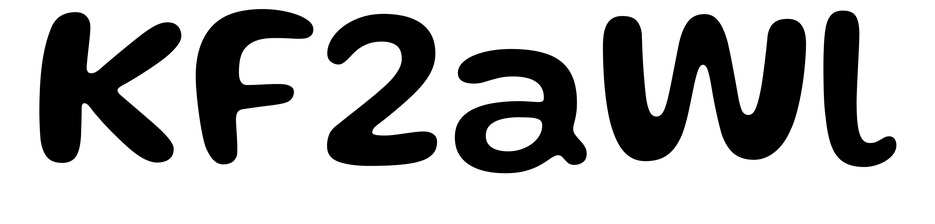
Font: Gluten_Medium